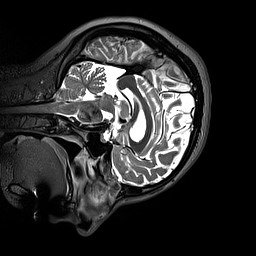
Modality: T2w
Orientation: sagittal
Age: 30
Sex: female
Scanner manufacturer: siemens
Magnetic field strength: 3 T
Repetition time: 3.2 s
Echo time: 0.412 s